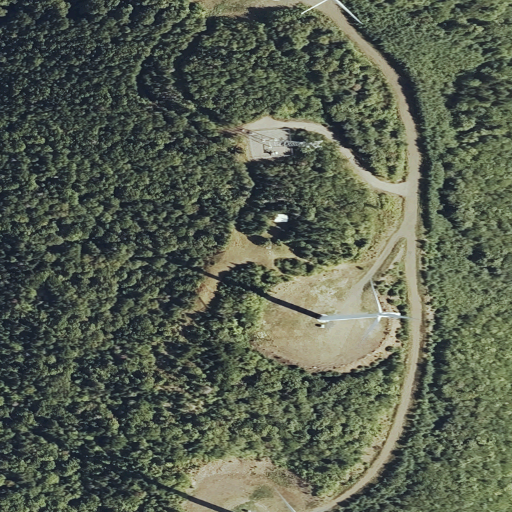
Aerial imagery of mountain in Maine named Mars Hill containing deciduous forest, mixed forest, grassland, shrub, barren land, open development, and low intensity development